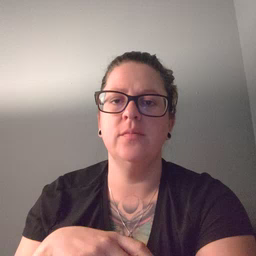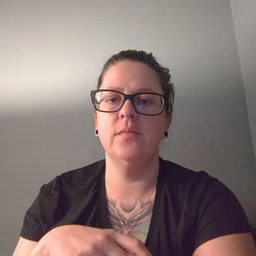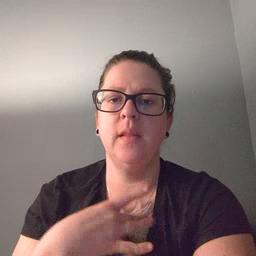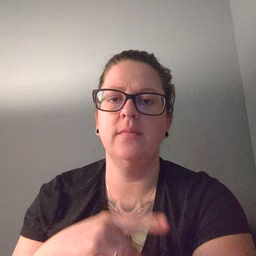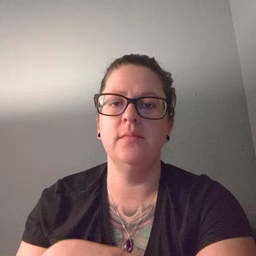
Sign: like